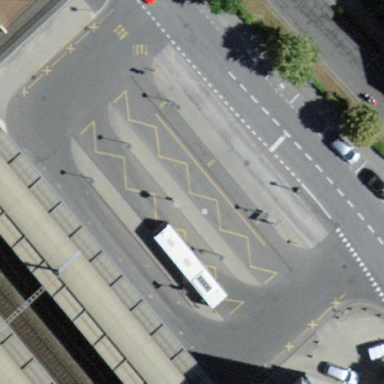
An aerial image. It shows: Bus station.